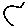
Label: cloud